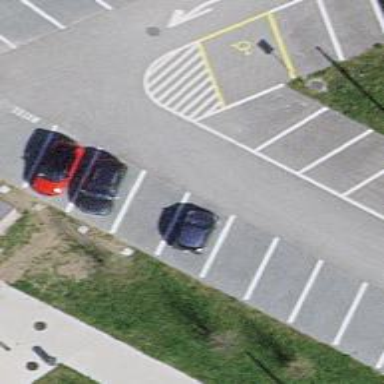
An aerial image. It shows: Charging station.